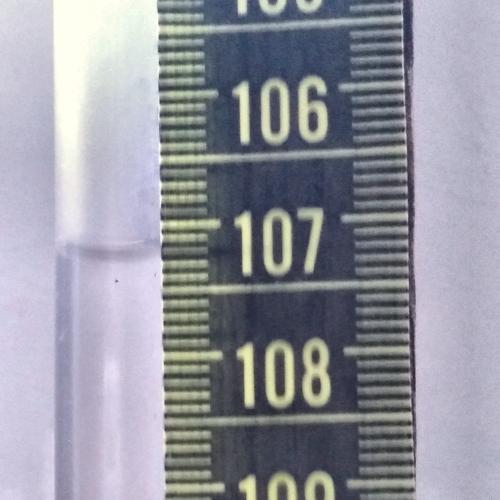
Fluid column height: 107.2 cm